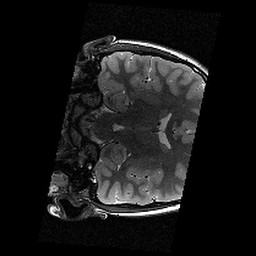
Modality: T2w
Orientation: coronal
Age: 10
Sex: male
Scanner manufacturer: siemens
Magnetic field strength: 3 T
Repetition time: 9.23 s
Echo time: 0.067 s